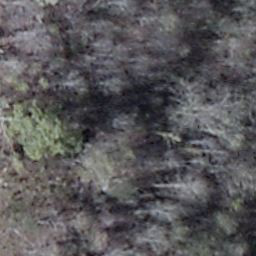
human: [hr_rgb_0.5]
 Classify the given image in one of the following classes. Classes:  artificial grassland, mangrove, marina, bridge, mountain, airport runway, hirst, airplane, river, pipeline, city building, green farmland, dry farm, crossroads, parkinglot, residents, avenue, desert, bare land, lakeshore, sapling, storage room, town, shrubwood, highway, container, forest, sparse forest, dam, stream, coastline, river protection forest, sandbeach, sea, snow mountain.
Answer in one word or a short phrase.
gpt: shrubwood